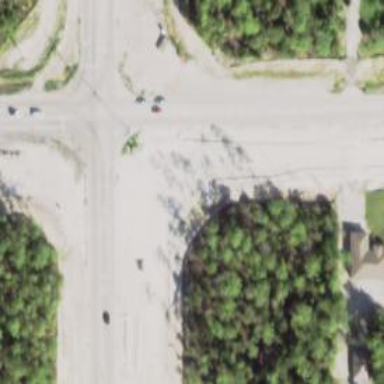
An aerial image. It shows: Secondary link road with asphalt surface.